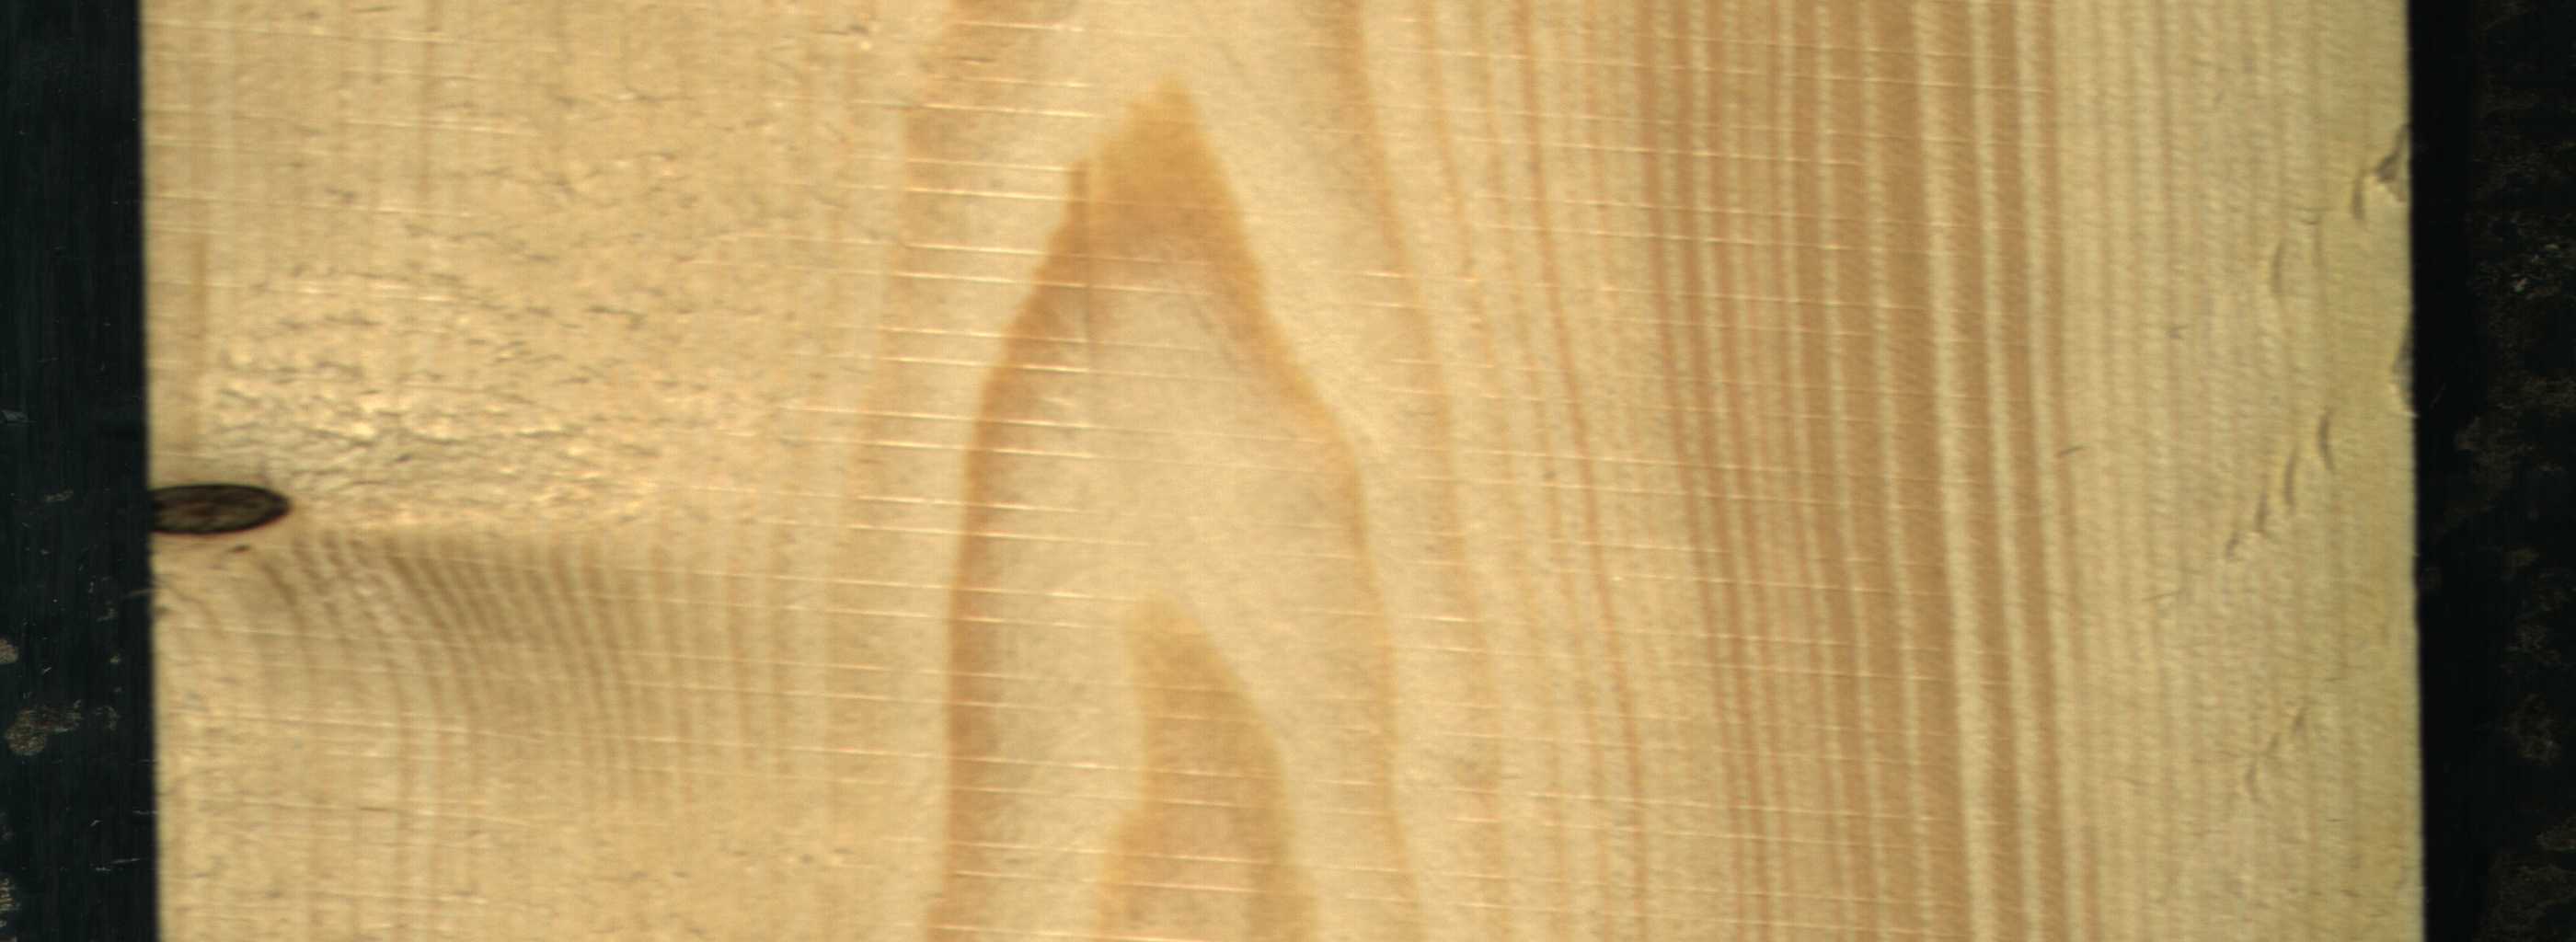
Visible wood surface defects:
Dead_Knot